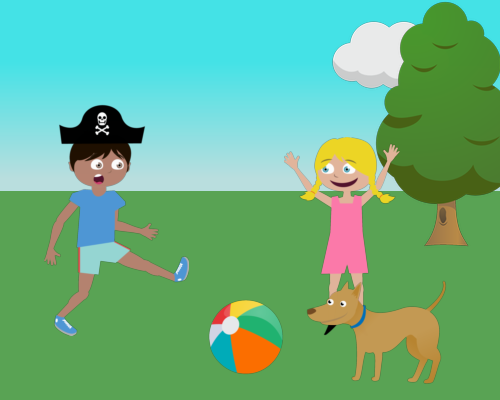
on left surprised boy kicks on leg wears pirate hat beside him bottom is a beach ball then dog facing left on the right of ball and smile girl above dog her foot is hidden by dog face hands up on the right of girl so far right of image a small fluffy  tree facing left and could medium behind it on the left of tree